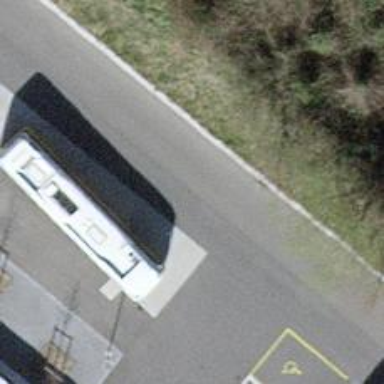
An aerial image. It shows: Bus stop with designated public transport stop position.